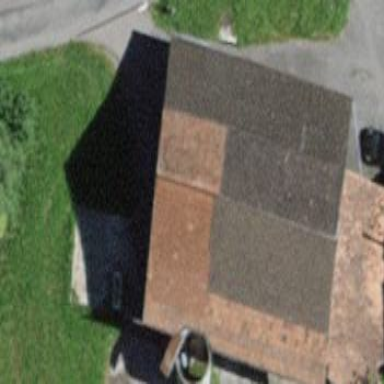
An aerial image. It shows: Barn.